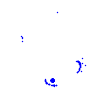
Particle: pion